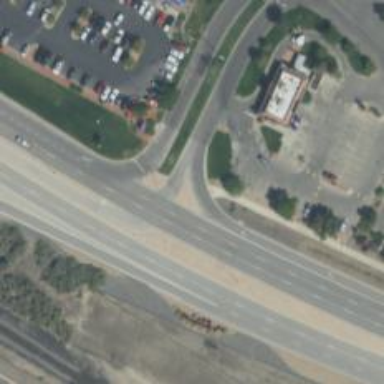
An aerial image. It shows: Trunk link highway.